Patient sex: M
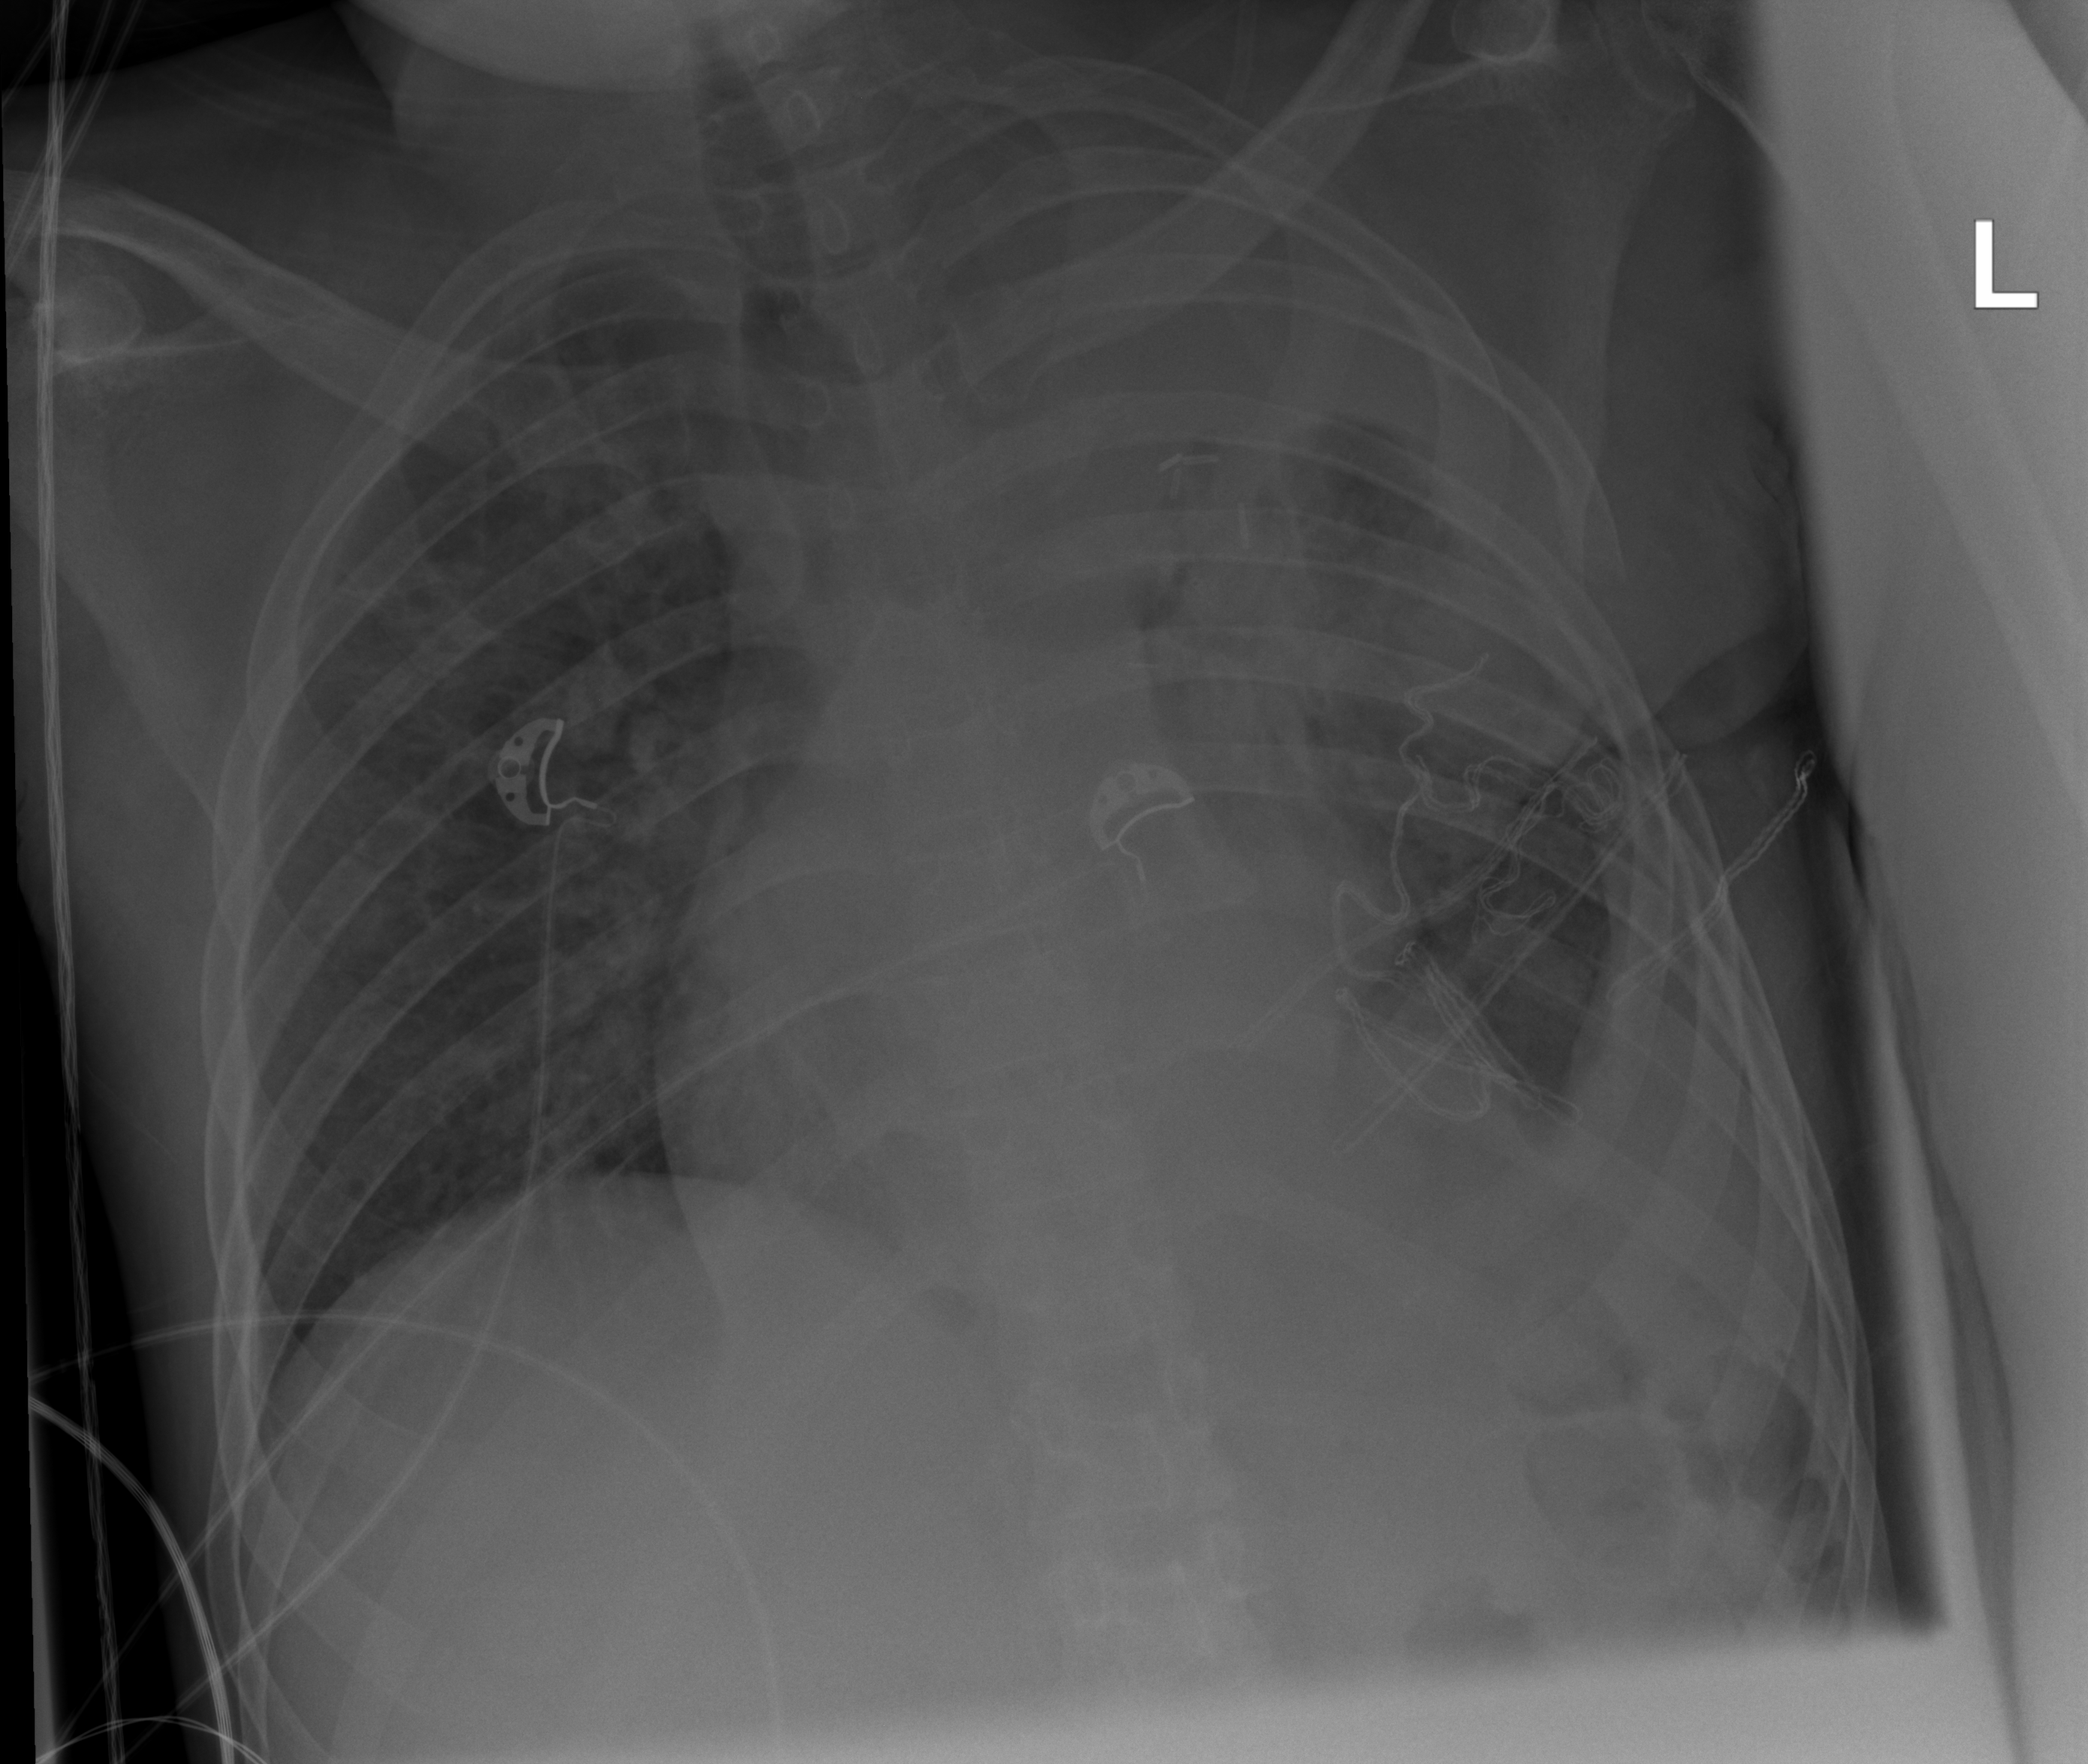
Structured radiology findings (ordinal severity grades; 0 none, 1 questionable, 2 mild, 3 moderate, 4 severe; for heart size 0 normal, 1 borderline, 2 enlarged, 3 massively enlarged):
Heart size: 0
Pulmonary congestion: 0
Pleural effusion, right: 0
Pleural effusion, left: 3
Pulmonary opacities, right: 0
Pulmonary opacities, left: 3
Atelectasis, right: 0
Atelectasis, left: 4